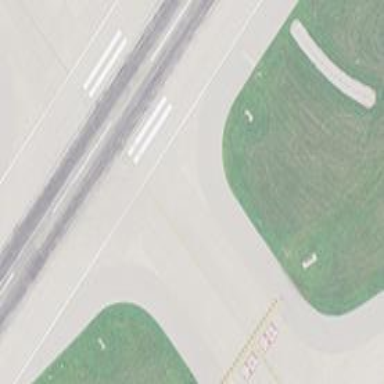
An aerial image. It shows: View of taxiway at the airport.